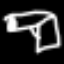
Label: octagon